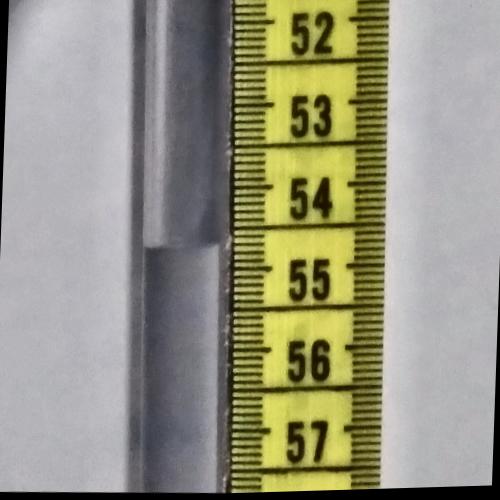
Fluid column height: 54.7 cm